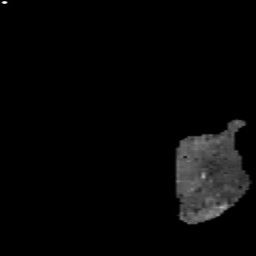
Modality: MD
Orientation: sagittal
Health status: healthy
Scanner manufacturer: siemens
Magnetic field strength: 3 T
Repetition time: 12 s
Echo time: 0.092 s